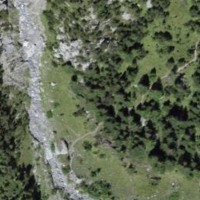
EUNIS habitat code: 23
Species observed at this site:
Carduus defloratus
Epipactis atrorubens
Hippocrepis comosa
Neotinea ustulata
Erebia ligea
Phyteuma orbiculare